Question: i am new to iOS development in swift 3 and i am encountering some trouble.
Like in the picture below i have 2 UITableViewControllers with a textfield in the first one . The two tableViews are linked by a tabbarController And i would like to recover the content of the textfield to use it in the secondTableViewController.
I dont know how to do it, the most common tutorials about data passing explain with a button action but i would like to recover simply the data in changing the tableView if it is possible.
I hope i was clear in my question.

Here in my first UITableViewController:
'''
class InvestmentTableViewController: UITableViewController, UITabBarControllerDelegate
var someVariable: Float?
override func viewDidLoad()
{
super.viewDidLoad()
self.tabBarController?.delegate = self
}
func tabBarController(_ tabBarController: UITabBarController, shouldSelect viewController: UITableViewController) -> Bool
{
let selectedVC:ExtraChargesTableViewController = viewController as! ExtraChargesTableViewController
selectedVC.totalInvest = self.someVariable
return true
}
'''
in my other tabView
'''
class ExtraChargesTableViewController: UITableViewController
{
var totalInvest: Float?
'''
I dont know how to resolve this issue.
<URL>
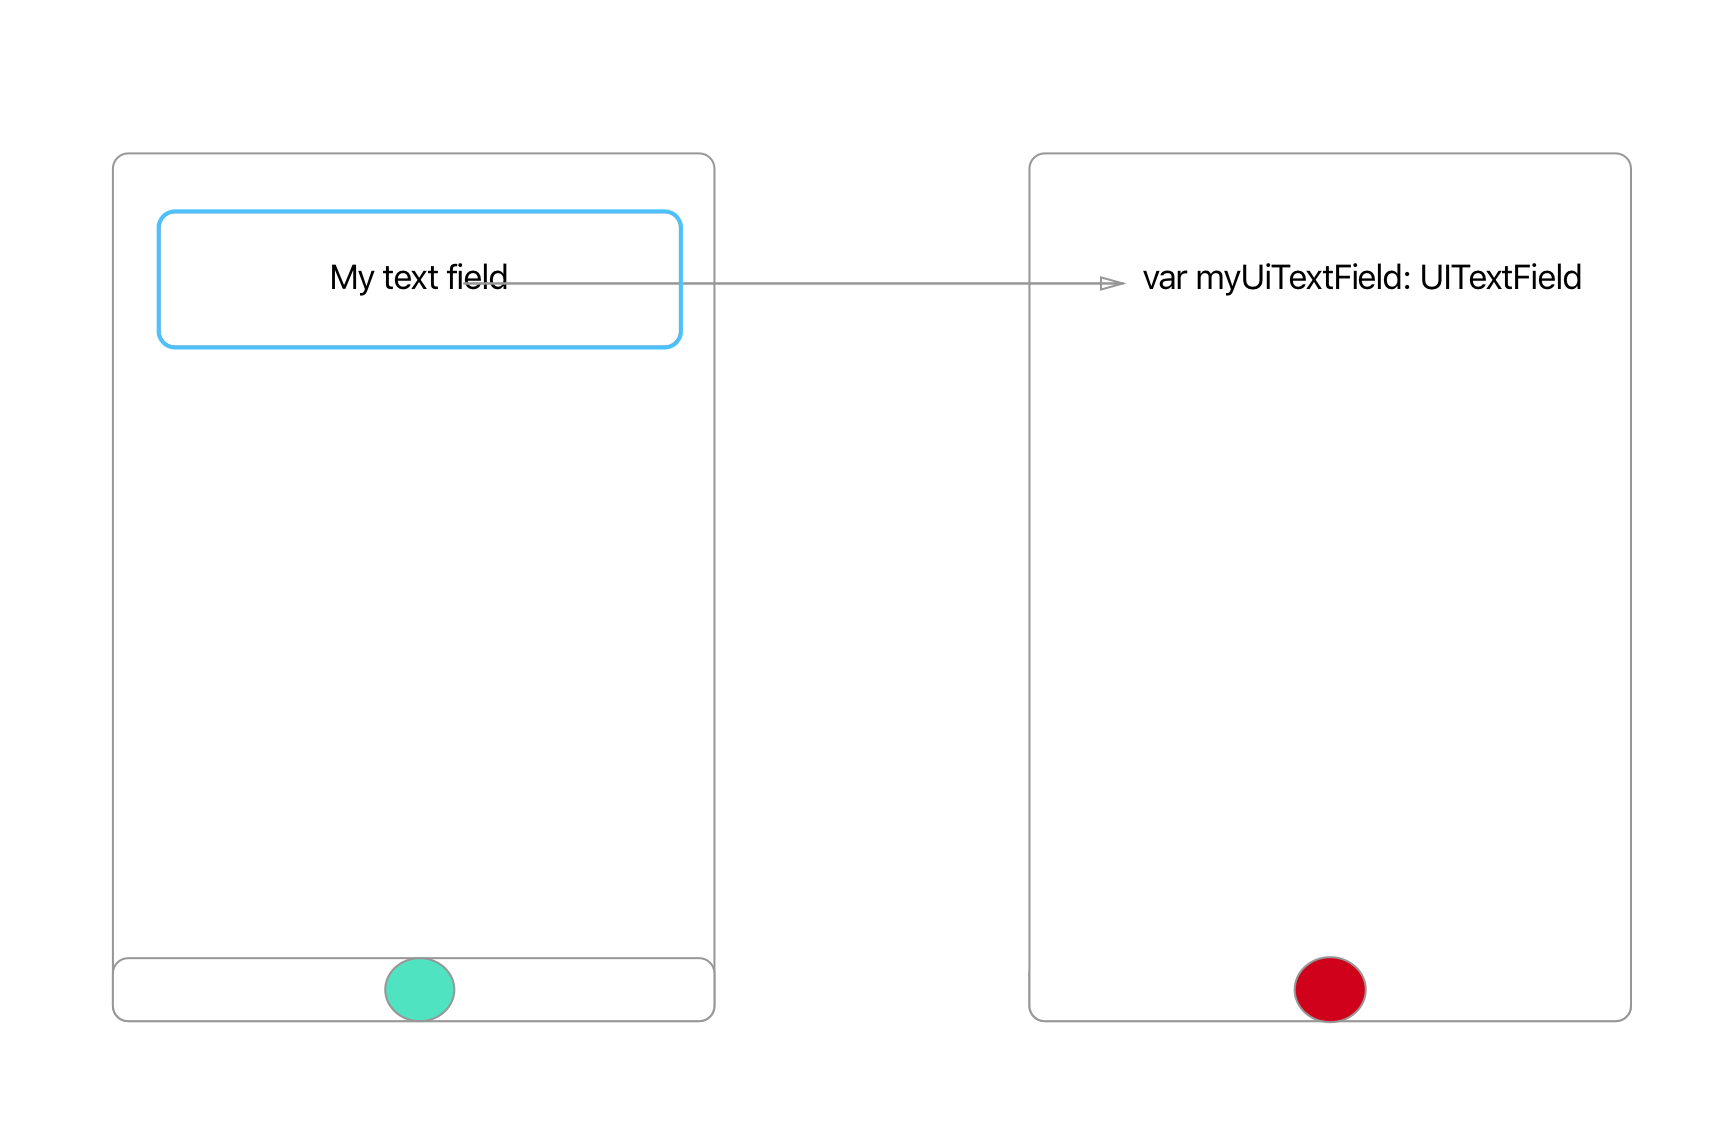
Answer: Let's assume you have a tabbar based project where two view controller FirstVC and SecondVC are there.
In the firstVC you have a textField, and you want that textFiled to use in SecondVC. You can pass the textFields in the 'shouldSelectViewController' delegate method. So here is the FirstVC should look like
'''
class FirstViewController: UIViewController,UITabBarControllerDelegate {
@IBOutlet weak var txtFldFirst: UITextField!
override func viewDidLoad() {
super.viewDidLoad()
// Do any additional setup after loading the view, typically from a nib.
self.tabBarController?.delegate = self;
}
override func didReceiveMemoryWarning() {
super.didReceiveMemoryWarning()
// Dispose of any resources that can be recreated.
}
func tabBarController(tabBarController: UITabBarController, shouldSelectViewController viewController: UIViewController) -> Bool
{
NSLog("view controller descriptionn should select = %@", viewController.description);
let selectedVC:SecondViewController = viewController as! SecondViewController
selectedVC.txtFld = self.txtFldFirst
return true;
}
'''
And SecondVC should look like this
'''
class SecondViewController: UIViewController {
var txtFld : UITextField!
override func viewDidLoad() {
super.viewDidLoad()
// Do any additional setup after loading the view, typically from a nib.
NSLog("text fld = %@", txtFld.text);
}
'''
Output would be the text of textField present in FirstVC.
'''
import UIKit
class FirstTableViewController: UITableViewController,UITabBarControllerDelegate {
var txtFldFirst:UITextField!
override func viewDidLoad() {
super.viewDidLoad()
// Uncomment the following line to preserve selection between presentations
// self.clearsSelectionOnViewWillAppear = false
// Uncomment the following line to display an Edit button in the navigation bar for this view controller.
// self.navigationItem.rightBarButtonItem = self.editButtonItem()
txtFldFirst = UITextField(frame: CGRectMake(20, 100, 150, 30));
txtFldFirst.text = "Hello World"
self.view.addSubview(txtFldFirst);
self.tabBarController?.delegate = self;
}
func tabBarController(tabBarController: UITabBarController, shouldSelectViewController viewController: UIViewController) -> Bool
{
NSLog("view controller descriptionn should select = %@", viewController.description);
let selectedVC:SecondTableViewController = viewController as! SecondTableViewController
selectedVC.txtFld = self.txtFldFirst
return true;
}
'''
Second tableVC
'''
import UIKit
class SecondTableViewController: UITableViewController {
var txtFld:UITextField!
override func viewDidLoad() {
super.viewDidLoad()
// Uncomment the following line to preserve selection between presentations
// self.clearsSelectionOnViewWillAppear = false
// Uncomment the following line to display an Edit button in the navigation bar for this view controller.
// self.navigationItem.rightBarButtonItem = self.editButtonItem()
NSLog("text fld text = %@", self.txtFld.text);
}
'''
Happy coding ...